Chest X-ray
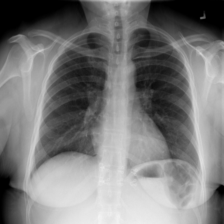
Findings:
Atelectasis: negative
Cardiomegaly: negative
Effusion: negative
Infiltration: negative
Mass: negative
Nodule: negative
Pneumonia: negative
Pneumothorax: negative
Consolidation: negative
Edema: negative
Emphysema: negative
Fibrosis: negative
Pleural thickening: negative
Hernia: negative